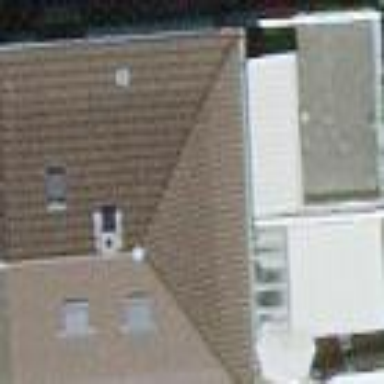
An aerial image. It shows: Hipped roof house.